Field crop: maize
Growth stage: 1
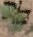
Species: datura